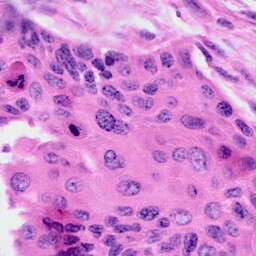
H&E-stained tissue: Cervix